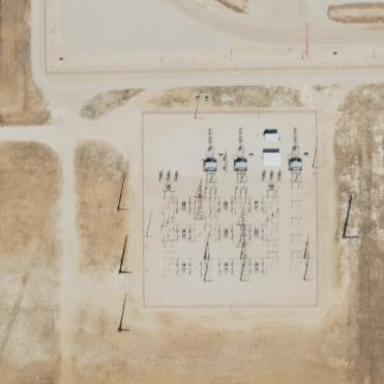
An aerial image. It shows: Industrial power substation surrounded by fence.